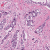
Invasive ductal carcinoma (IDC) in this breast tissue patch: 1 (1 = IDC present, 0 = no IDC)